Question: Is there any way to arrange 'RectangleShape' controls to send them to the back and to the front in VB.NET. I need to change their Z-axis order so I can change which rectangle is in front. Here's an image of my form:

I would like to send the small rectangular shape behind the blue rectangle. I'd like to be able to do it from the code at run-time.
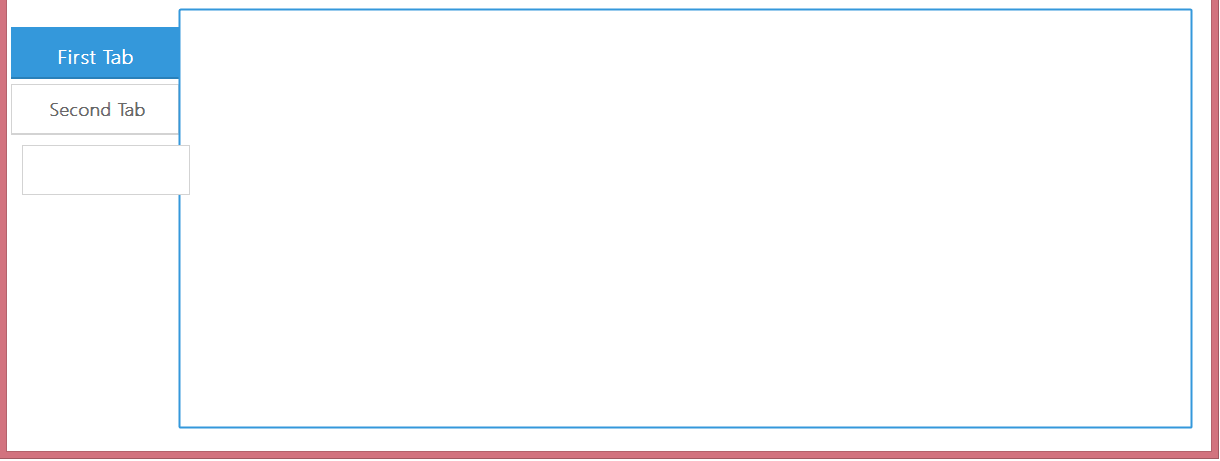
Answer: The shape controls from the <URL> control. Normally the container is called 'ShapeContainer1', but if not, you can find it's name by looking at your form's '.Designer.vb' file.
All of the shapes are stored in the <URL> collection. In order to change the Z-order of the shapes, you need to change the order that they are referenced by that collection. In other words, you need to change their index. The one at index 0 is considered to be the one in front. Therefore, to send a shape to the front, you need to change its index to 0, like this:
'''
ShapeContainer1.Shapes.SetChildIndex(RectangleShape1, 0)
ShapeContainer1.Refresh()
'''
You need to call 'Refresh' after you change the index to force the shapes to be immediately redrawn.
If you do want to change them at design time, since there is no way to change the order via the designer, you have to manually change the '.Designer.vb' file for your form. For instance, you could change this line in your 'InitializeComponents' method from this:
'''
Me.ShapeContainer1.Shapes.AddRange(New Microsoft.VisualBasic.PowerPacks.Shape() {Me.RectangleShape2, Me.RectangleShape1})
'''
To this:
'''
Me.ShapeContainer1.Shapes.AddRange(New Microsoft.VisualBasic.PowerPacks.Shape() {Me.RectangleShape1, Me.RectangleShape2})
'''